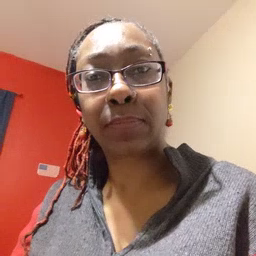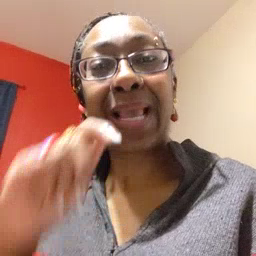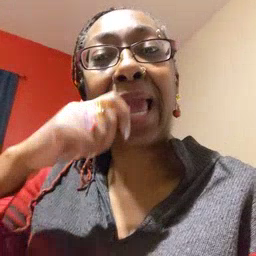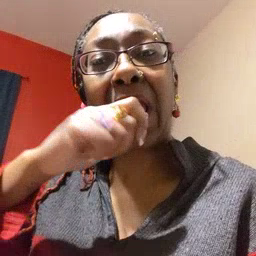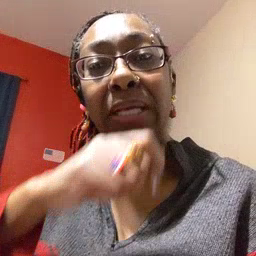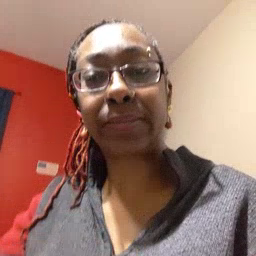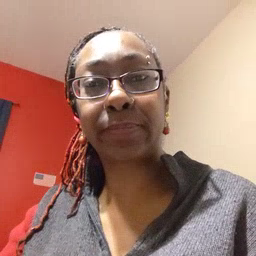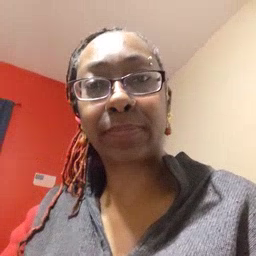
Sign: carrot